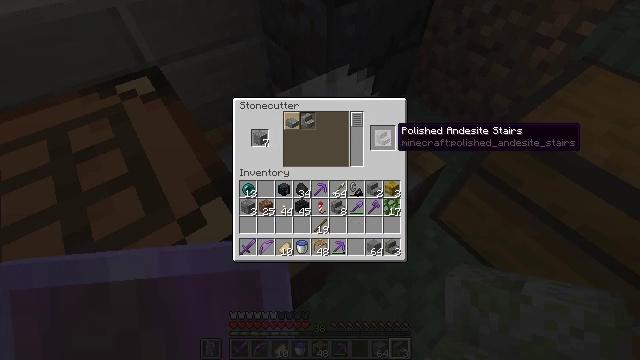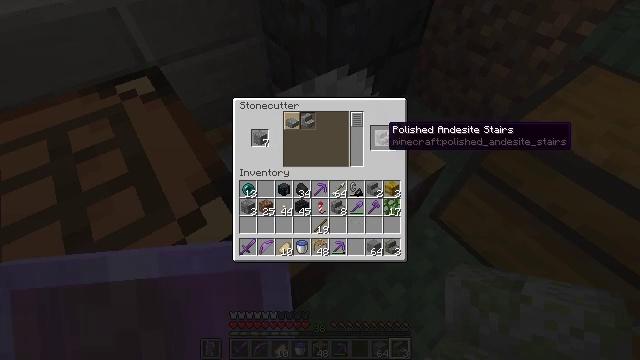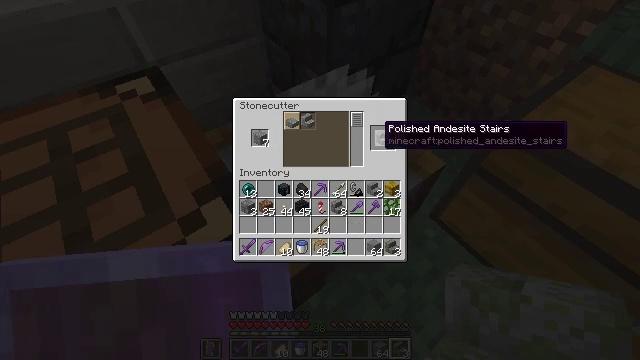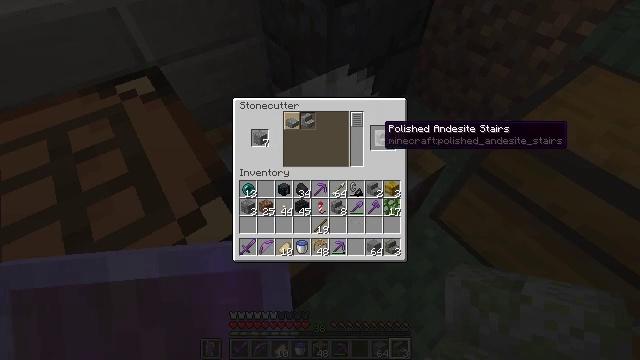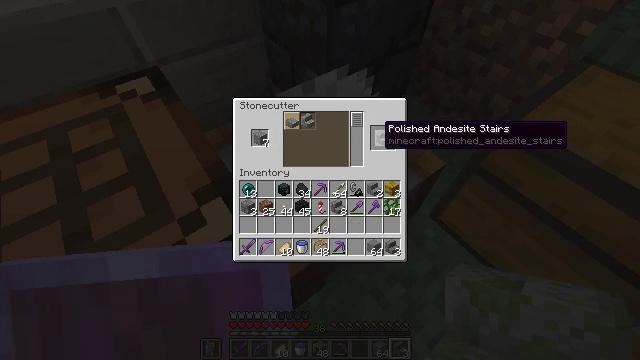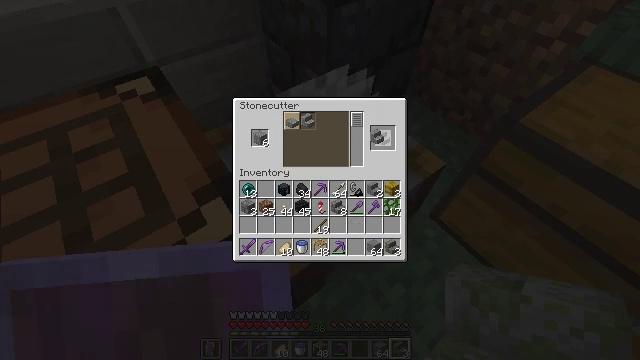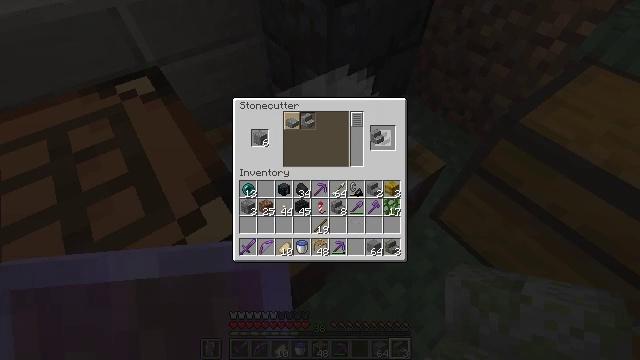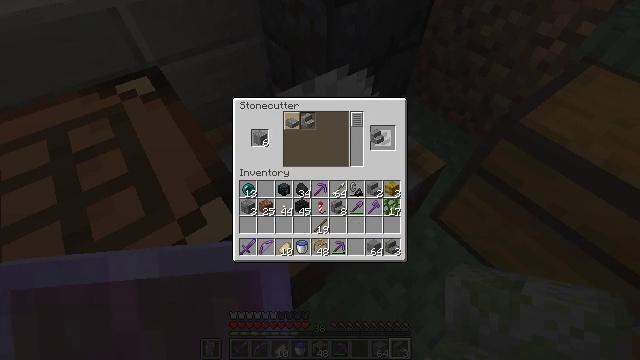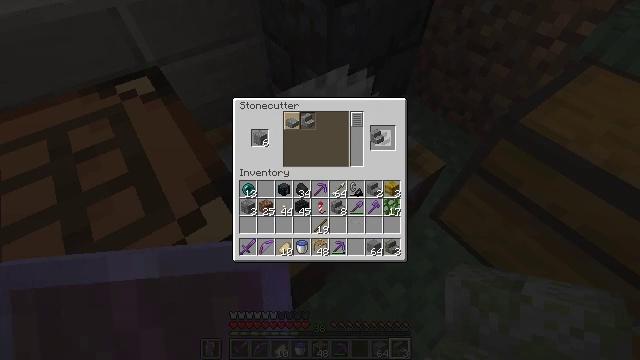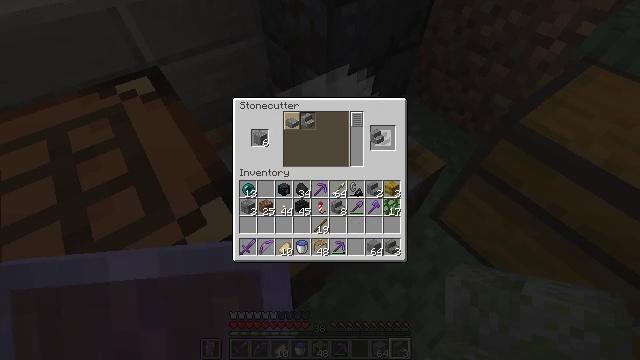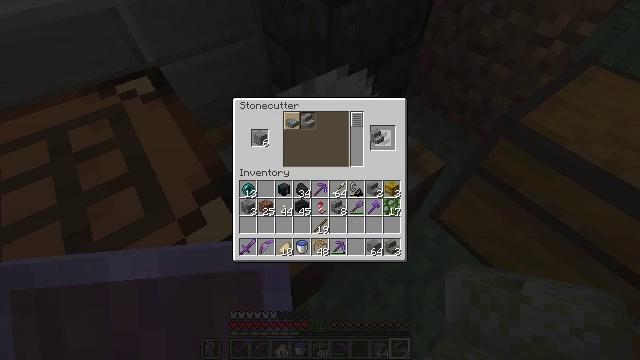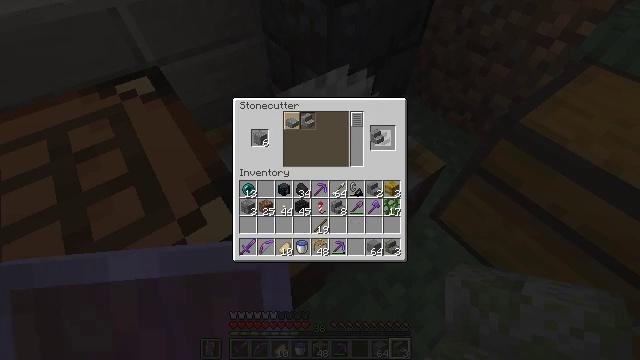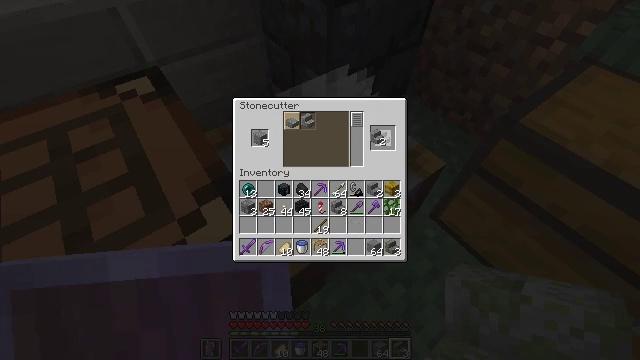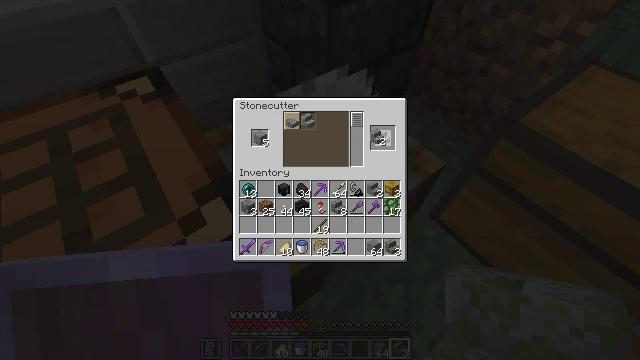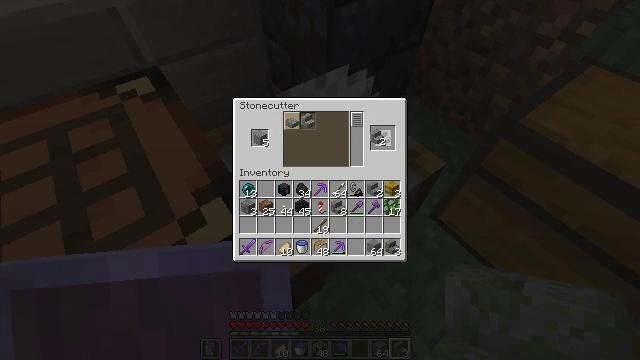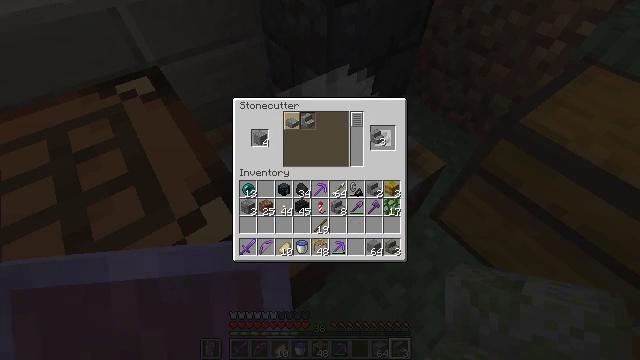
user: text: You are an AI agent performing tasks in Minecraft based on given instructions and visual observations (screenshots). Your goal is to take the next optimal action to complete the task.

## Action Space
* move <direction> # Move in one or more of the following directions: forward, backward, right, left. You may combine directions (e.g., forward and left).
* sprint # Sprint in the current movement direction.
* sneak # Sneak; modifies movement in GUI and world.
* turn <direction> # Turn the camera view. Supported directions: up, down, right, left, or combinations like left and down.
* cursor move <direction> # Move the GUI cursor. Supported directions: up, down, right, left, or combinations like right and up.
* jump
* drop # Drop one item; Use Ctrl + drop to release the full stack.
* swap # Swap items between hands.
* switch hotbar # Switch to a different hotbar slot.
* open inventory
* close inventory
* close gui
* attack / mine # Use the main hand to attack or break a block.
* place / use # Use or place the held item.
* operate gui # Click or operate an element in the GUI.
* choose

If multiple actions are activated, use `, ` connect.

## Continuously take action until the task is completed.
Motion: motion action
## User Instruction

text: Get polished andesite stairs from polished andesite in the crafting grid.
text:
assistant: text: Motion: turn left
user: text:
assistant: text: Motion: no_op
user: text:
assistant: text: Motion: no_op
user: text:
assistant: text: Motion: no_op
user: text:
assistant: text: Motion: attack / mine
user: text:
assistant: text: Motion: attack / mine
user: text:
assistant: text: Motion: attack / mine
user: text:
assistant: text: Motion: no_op
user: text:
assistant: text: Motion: attack / mine
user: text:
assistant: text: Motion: attack / mine
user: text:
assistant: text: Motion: attack / mine
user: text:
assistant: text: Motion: no_op
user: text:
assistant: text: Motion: attack / mine
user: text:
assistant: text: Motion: attack / mine
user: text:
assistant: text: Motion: no_op
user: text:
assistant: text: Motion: attack / mine
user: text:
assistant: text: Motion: attack / mine
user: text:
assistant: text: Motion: attack / mine
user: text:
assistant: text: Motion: no_op
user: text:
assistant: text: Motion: attack / mine
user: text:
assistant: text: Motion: attack / mine
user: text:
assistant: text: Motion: no_op
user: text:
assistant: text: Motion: no_op
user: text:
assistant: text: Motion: no_op
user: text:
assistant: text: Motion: no_op
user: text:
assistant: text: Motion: no_op
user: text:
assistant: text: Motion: no_op
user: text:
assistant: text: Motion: no_op
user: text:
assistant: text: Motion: no_op
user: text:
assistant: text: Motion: no_op